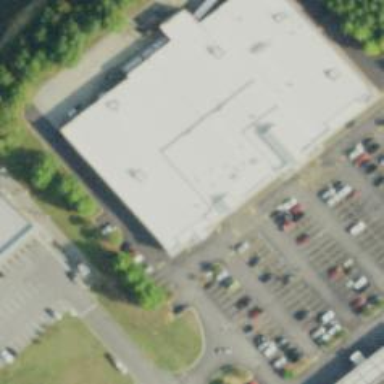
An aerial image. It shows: Pharmacy providing healthcare services.